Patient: sex F, age 60
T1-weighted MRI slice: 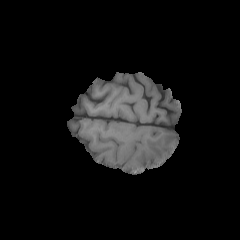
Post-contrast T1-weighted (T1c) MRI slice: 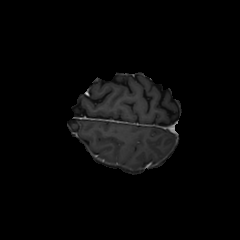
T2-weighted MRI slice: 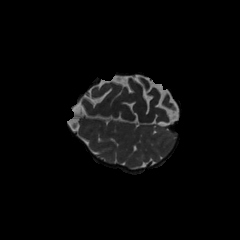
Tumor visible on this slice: no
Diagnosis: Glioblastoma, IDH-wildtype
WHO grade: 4